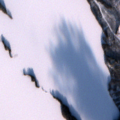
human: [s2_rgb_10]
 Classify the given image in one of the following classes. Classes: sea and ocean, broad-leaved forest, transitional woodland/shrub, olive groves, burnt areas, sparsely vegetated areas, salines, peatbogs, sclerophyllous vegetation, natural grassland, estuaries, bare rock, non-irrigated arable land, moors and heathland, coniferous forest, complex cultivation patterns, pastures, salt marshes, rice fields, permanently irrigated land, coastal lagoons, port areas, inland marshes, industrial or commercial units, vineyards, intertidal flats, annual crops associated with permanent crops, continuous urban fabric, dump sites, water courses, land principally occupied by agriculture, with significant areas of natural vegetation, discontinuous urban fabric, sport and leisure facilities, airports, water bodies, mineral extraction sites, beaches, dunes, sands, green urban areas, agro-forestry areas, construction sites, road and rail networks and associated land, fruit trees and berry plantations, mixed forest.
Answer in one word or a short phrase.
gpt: non-irrigated arable land, coniferous forest, mixed forest, water bodies